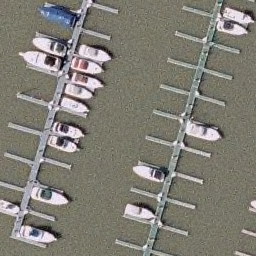
Label: harbor